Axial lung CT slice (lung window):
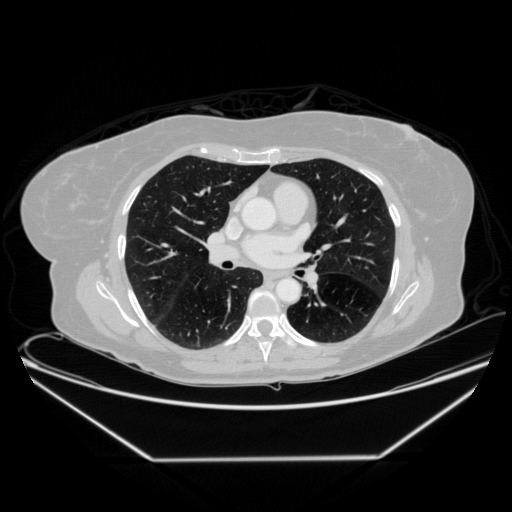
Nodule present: no